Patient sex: M
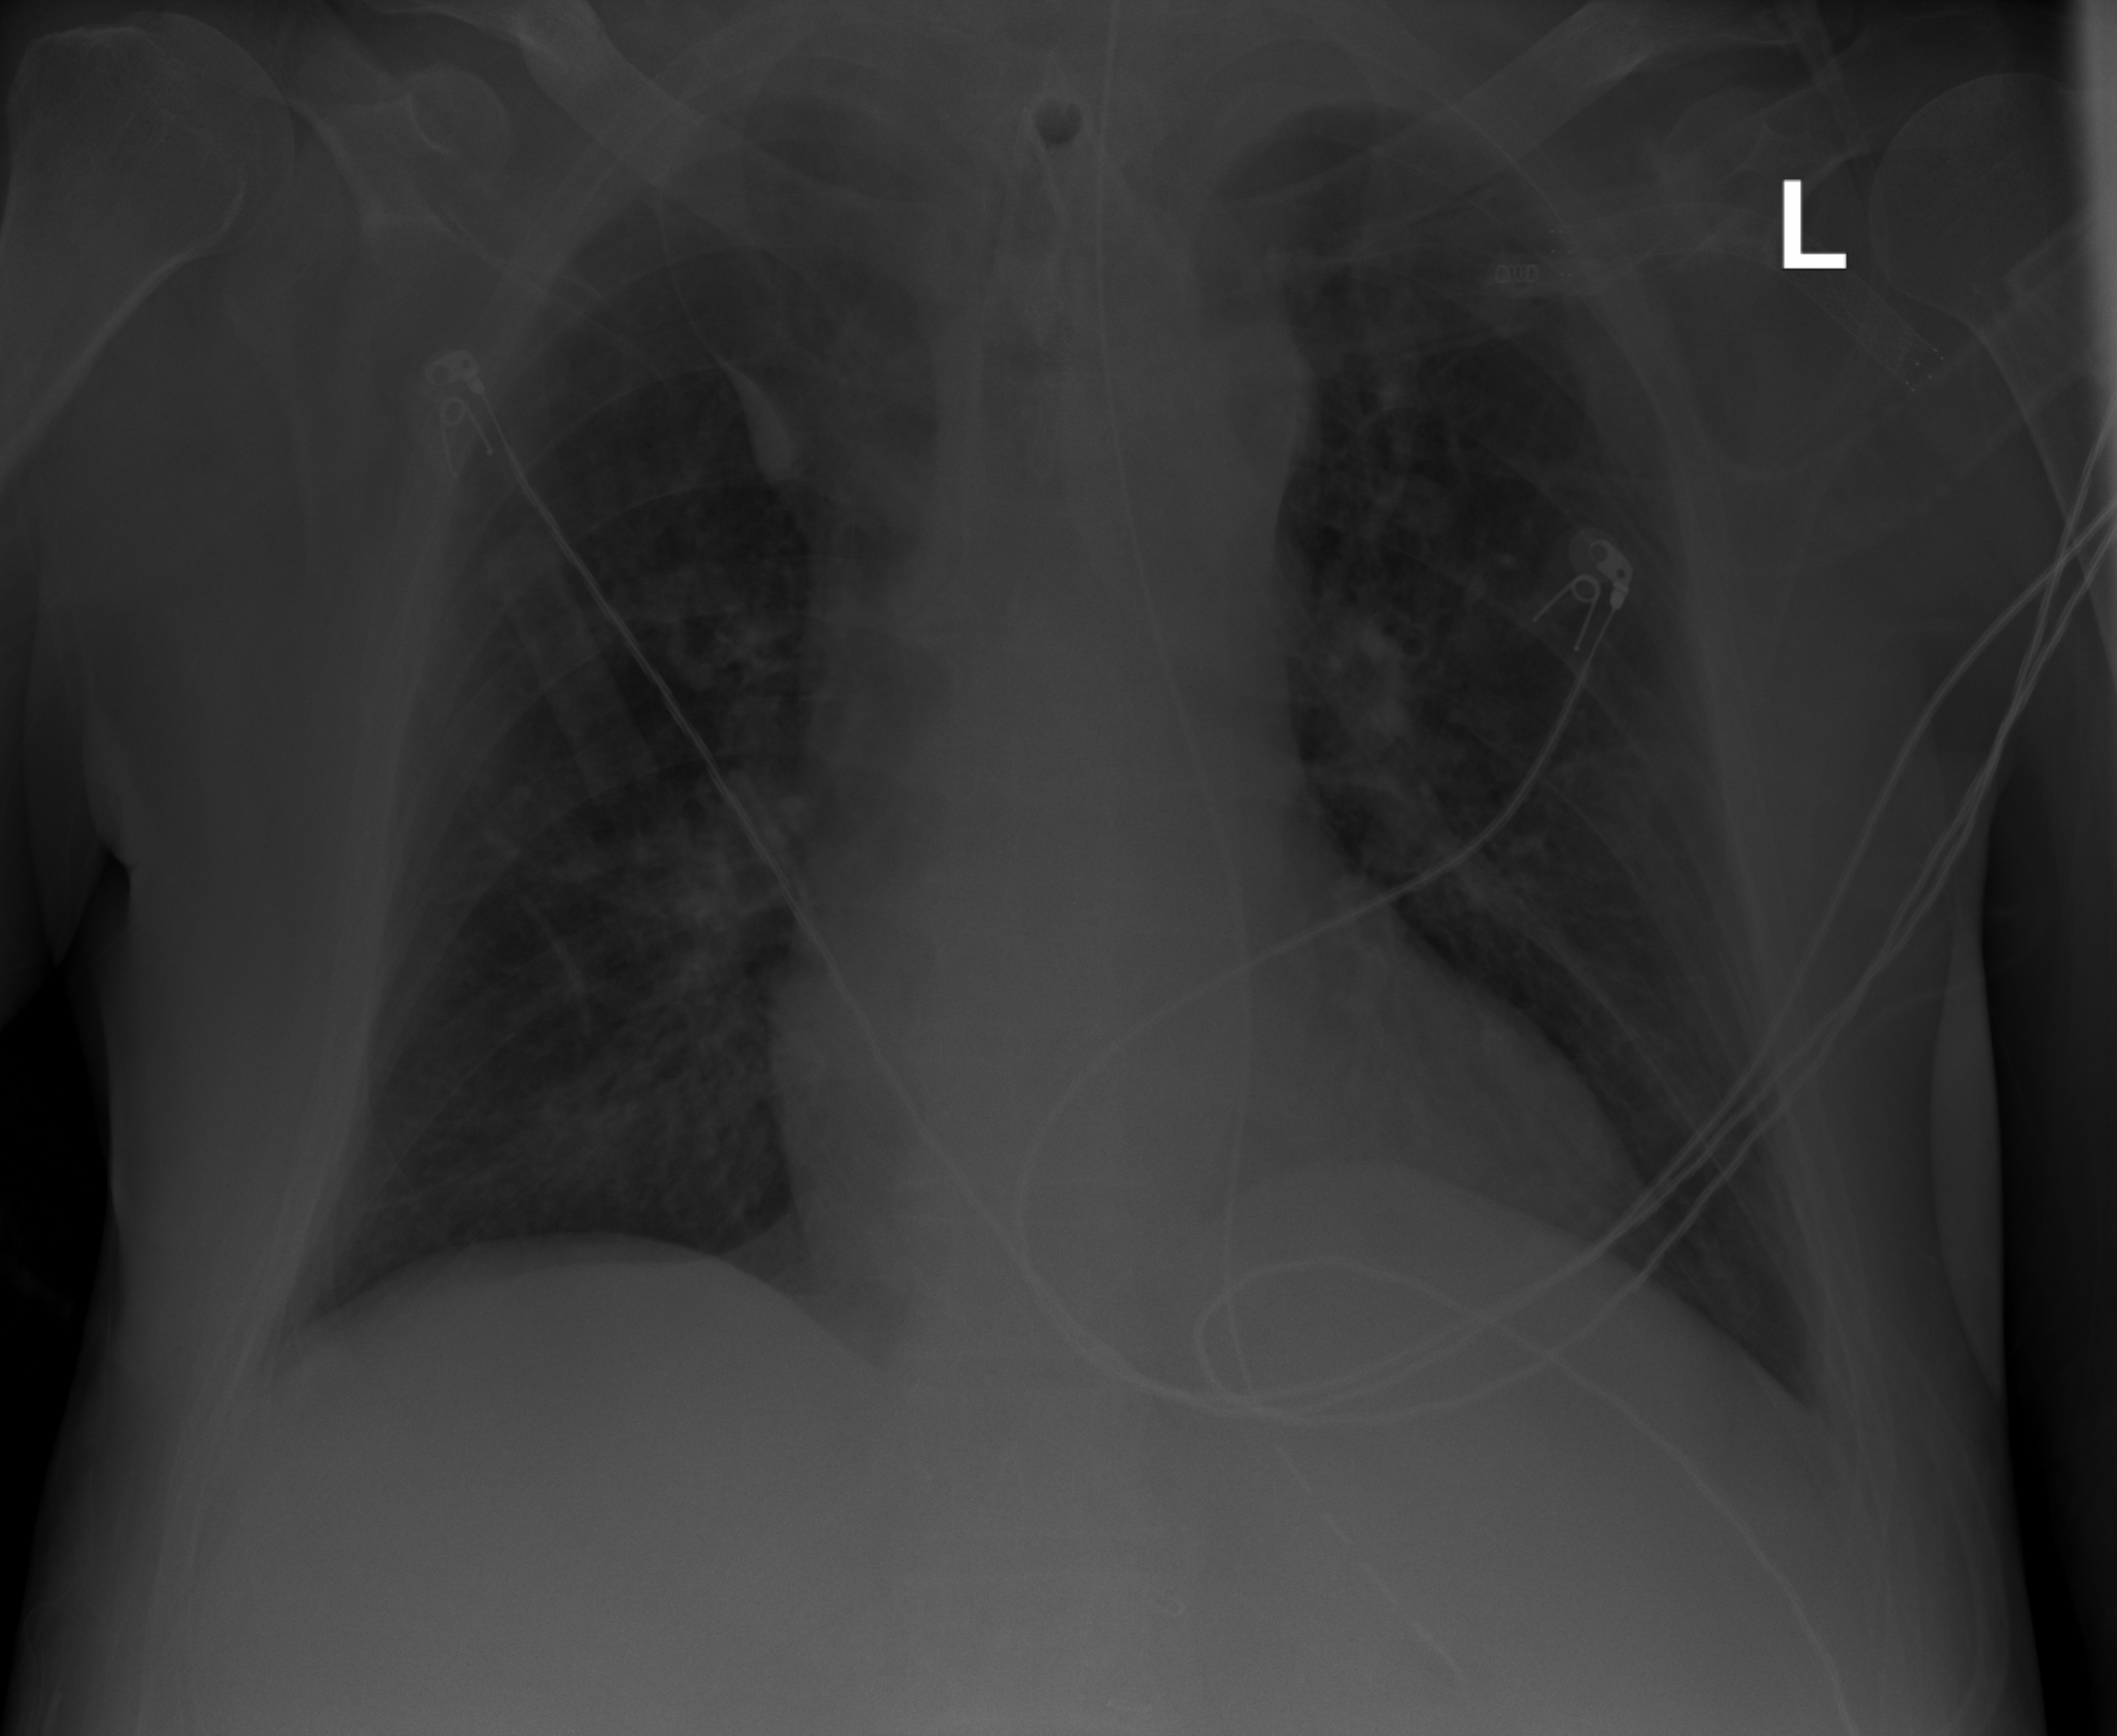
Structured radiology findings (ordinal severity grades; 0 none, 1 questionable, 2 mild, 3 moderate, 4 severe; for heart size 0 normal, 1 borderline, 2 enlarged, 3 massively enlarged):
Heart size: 1
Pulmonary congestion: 2
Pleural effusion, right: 0
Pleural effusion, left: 0
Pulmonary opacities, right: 2
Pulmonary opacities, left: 0
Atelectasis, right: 2
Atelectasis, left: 0